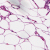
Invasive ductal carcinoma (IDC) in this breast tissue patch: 0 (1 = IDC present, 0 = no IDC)